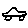
Label: car